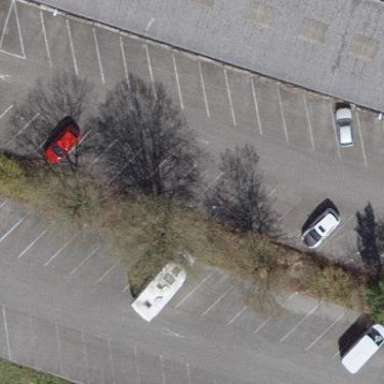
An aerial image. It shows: Parking area with surface.